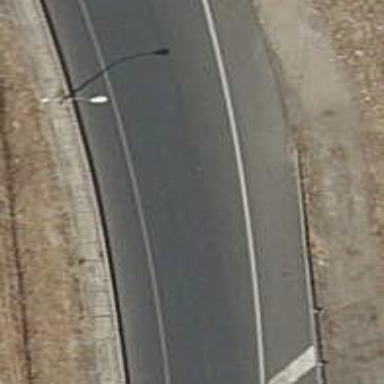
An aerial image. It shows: Motorway link.